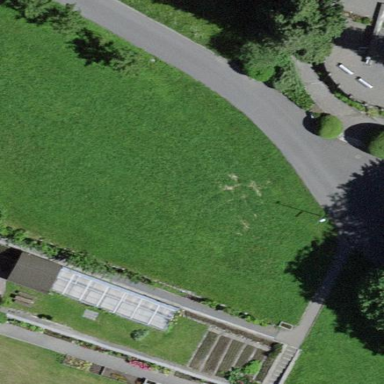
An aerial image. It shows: Garden area designated for leisure land.